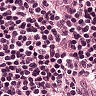
Metastatic tissue present: no